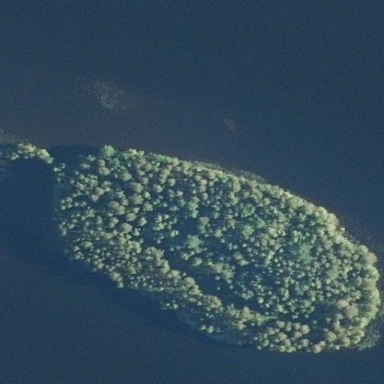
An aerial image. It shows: Islet covered with woodland.